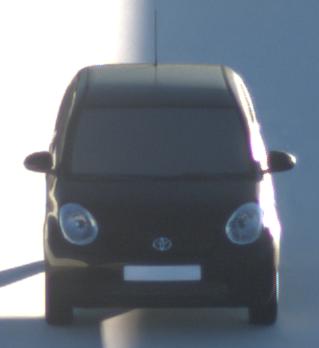
Make: Toyota
Model: Passo
Detailed model: Toyota Passo X Yururi
Model produced from: 2010
Model produced until: 2016
Doors: 5
Color: black
Road condition: dry road
Daytime: sunrise or sunset
Contrast: high contrast